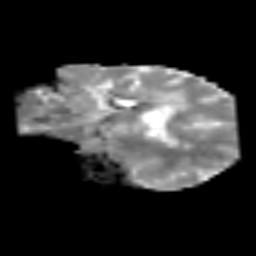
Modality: MD
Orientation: coronal
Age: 51
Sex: female
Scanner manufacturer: siemens
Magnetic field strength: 3 T
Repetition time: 3.2 s
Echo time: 0.081 s